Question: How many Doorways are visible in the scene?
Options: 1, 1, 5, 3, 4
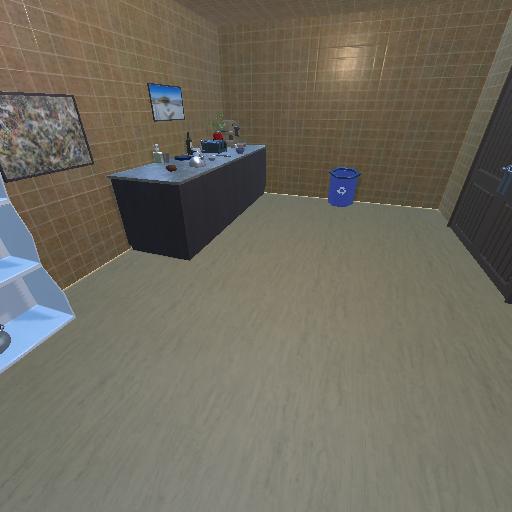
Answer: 1